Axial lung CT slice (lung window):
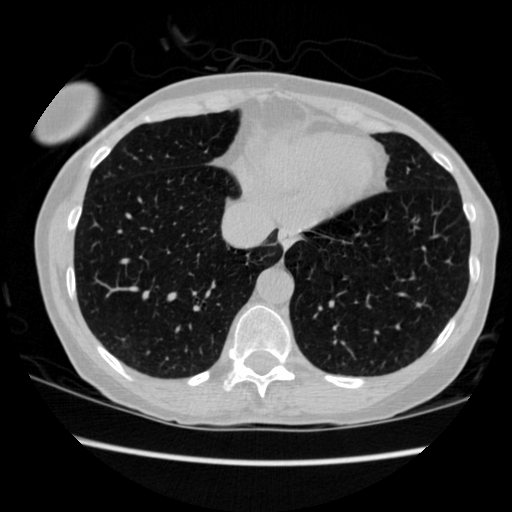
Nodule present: no